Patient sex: M
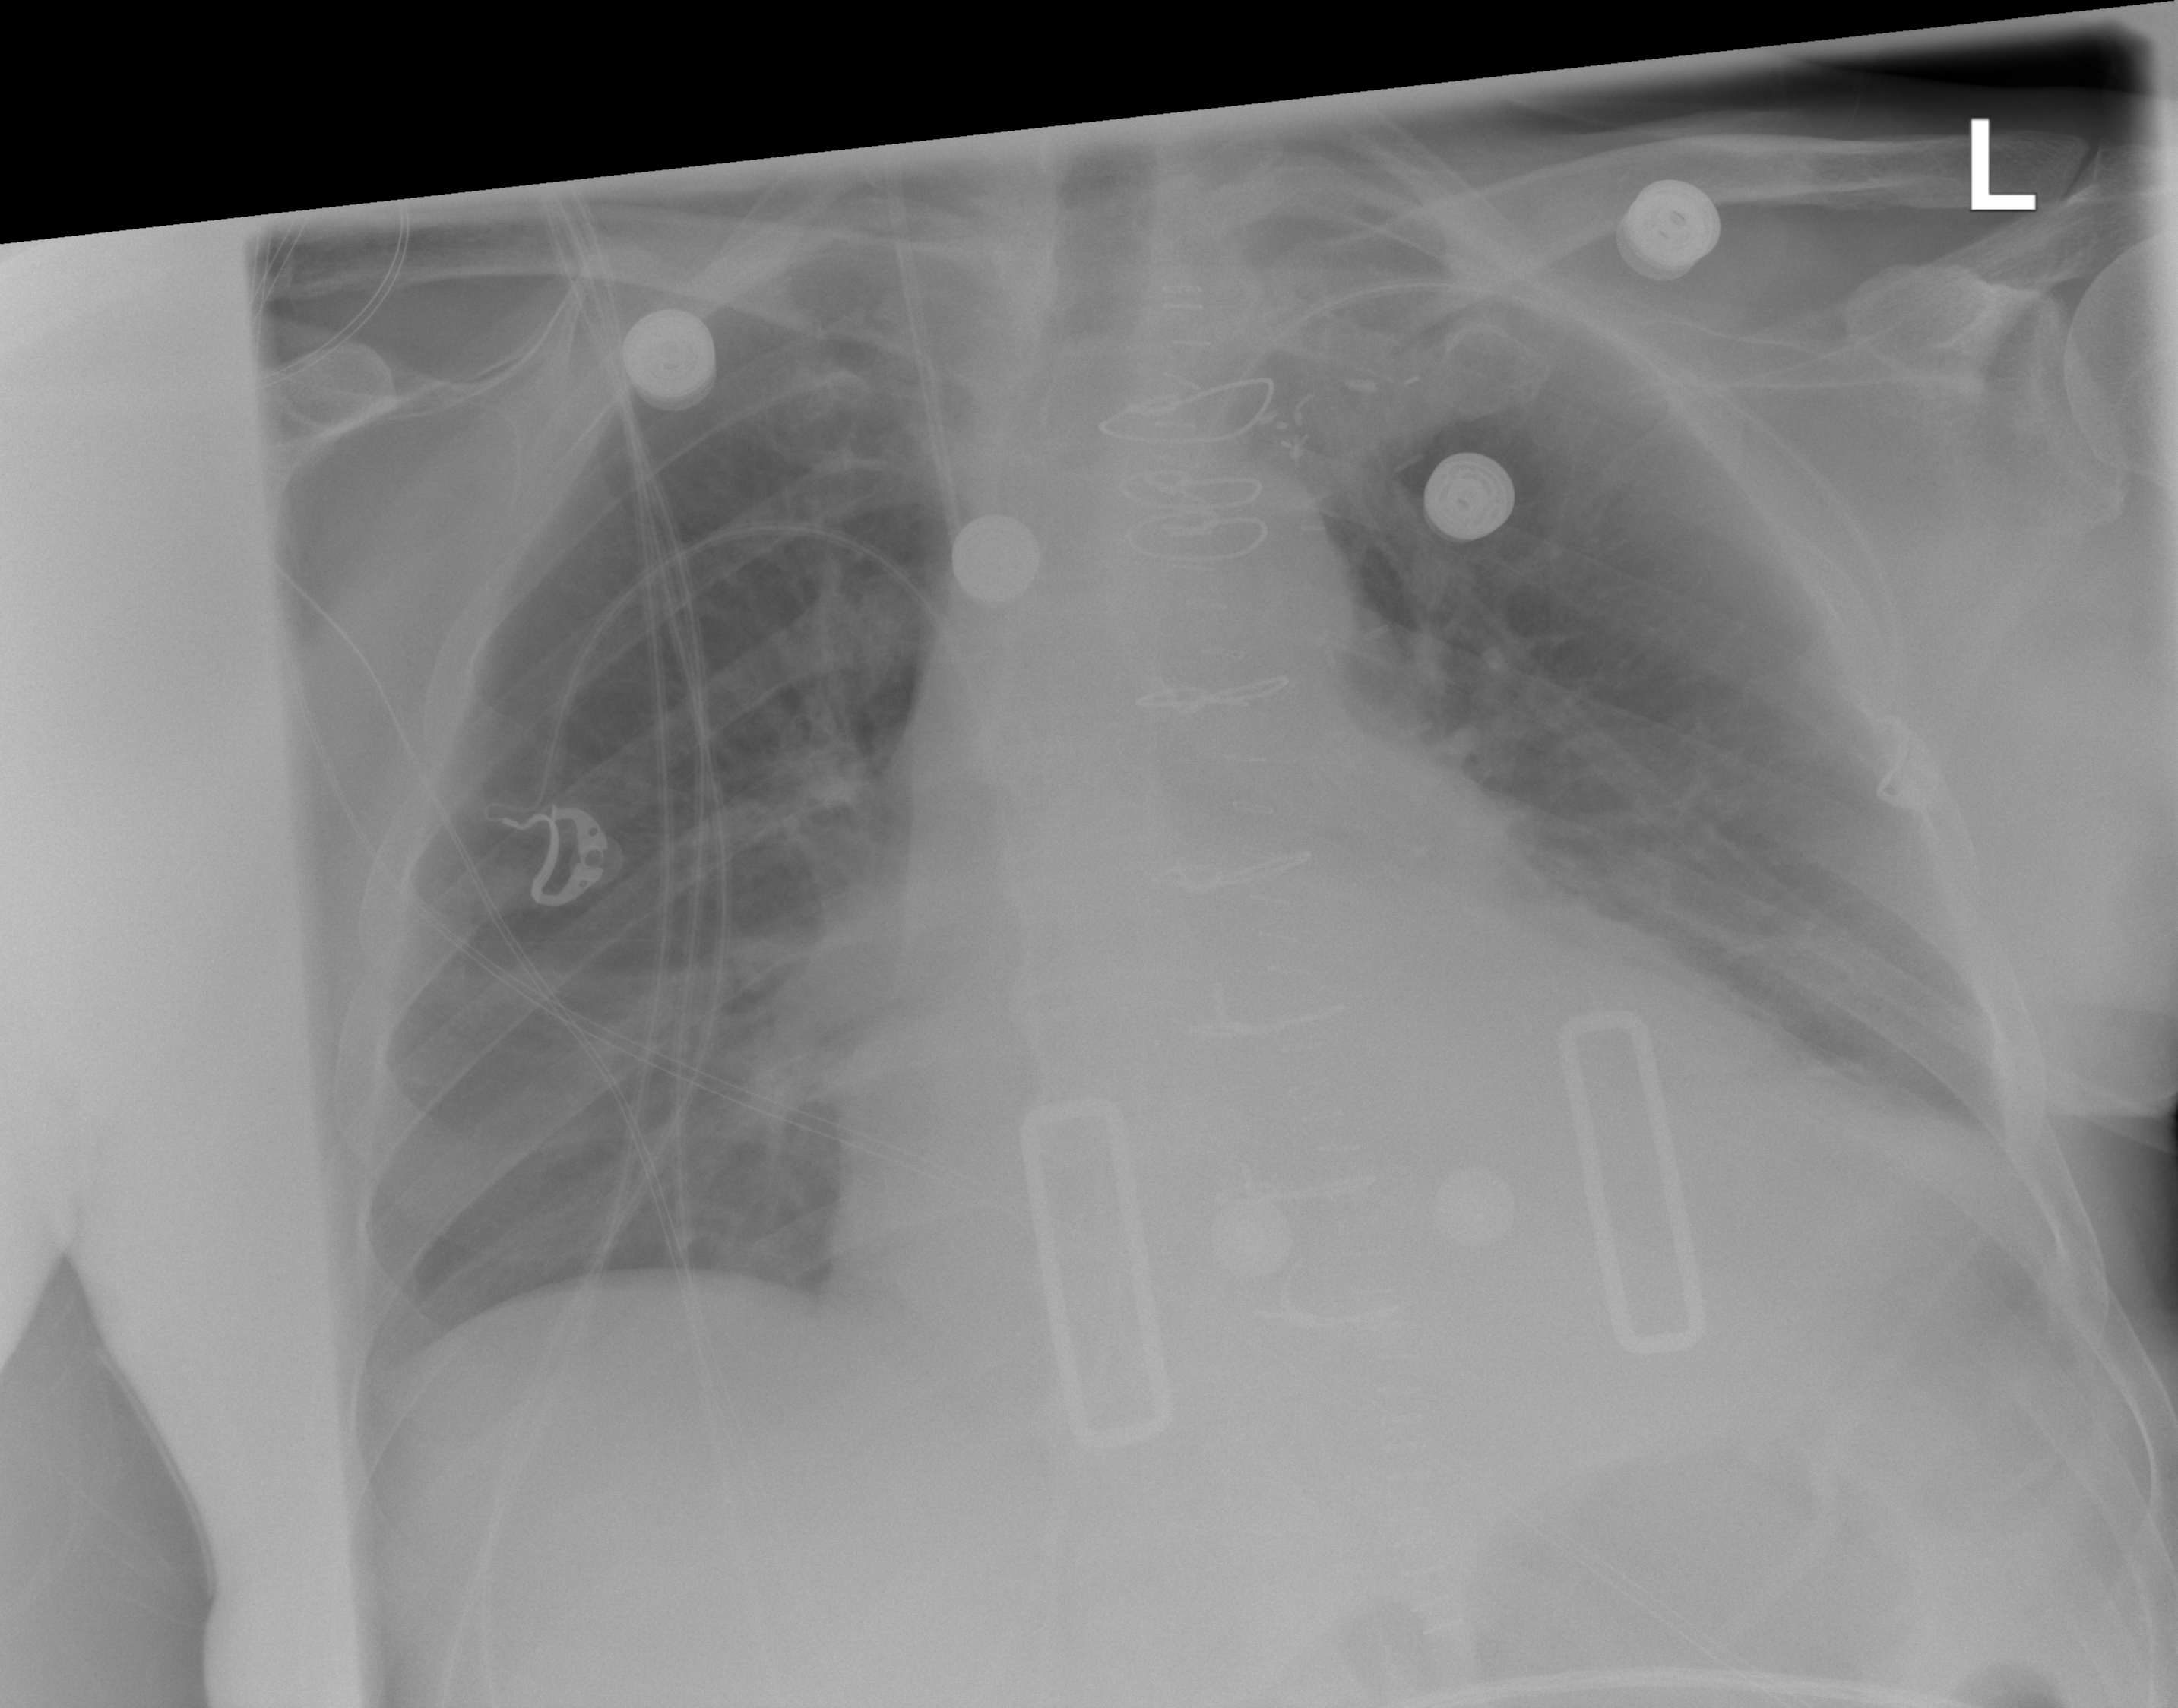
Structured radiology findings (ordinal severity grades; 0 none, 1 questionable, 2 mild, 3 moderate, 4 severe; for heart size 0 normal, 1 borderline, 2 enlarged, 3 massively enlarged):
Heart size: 2
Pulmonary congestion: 0
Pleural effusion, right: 0
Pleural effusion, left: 1
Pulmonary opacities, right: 0
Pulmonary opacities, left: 0
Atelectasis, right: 0
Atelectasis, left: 2